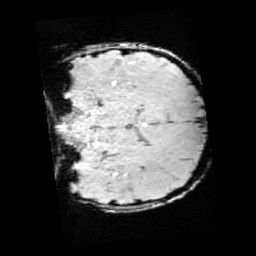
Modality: SWI
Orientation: coronal
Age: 8
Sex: male
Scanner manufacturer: siemens
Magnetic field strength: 3 T
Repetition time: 0.027 s
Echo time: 0.02 s